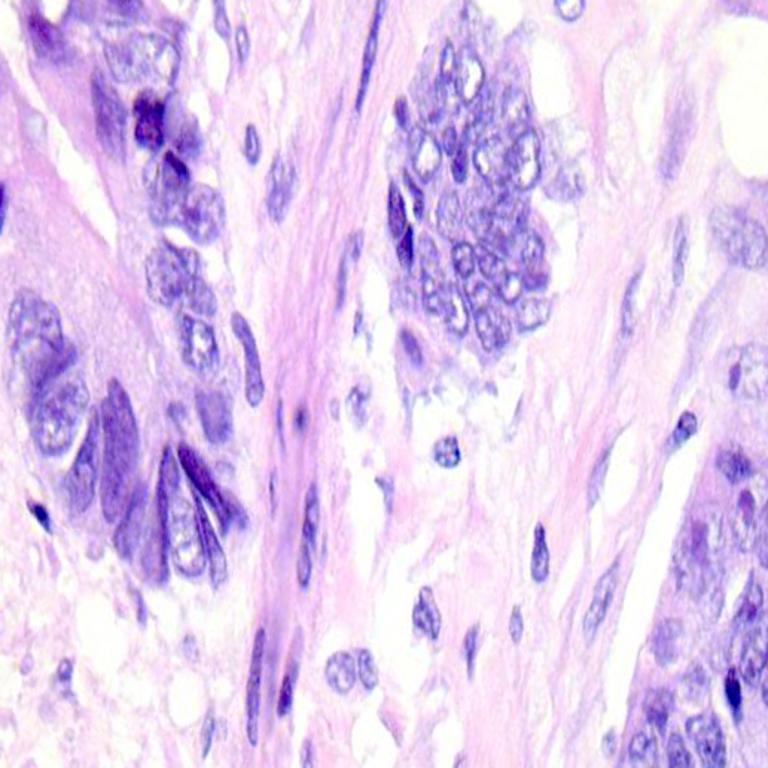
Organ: colon
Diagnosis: adenocarcinomas